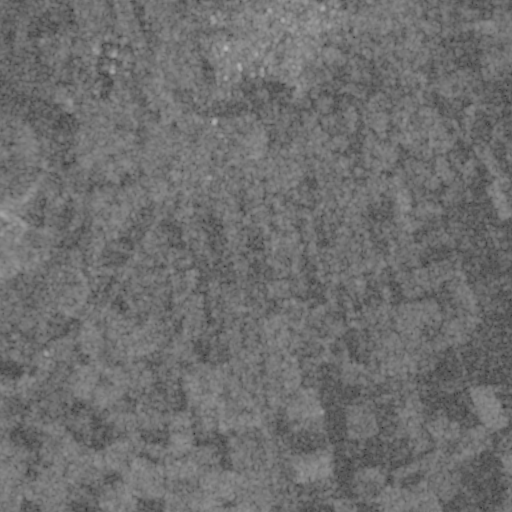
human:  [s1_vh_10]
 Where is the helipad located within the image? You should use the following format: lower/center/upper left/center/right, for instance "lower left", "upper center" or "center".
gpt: The helipad is located in the upper right of the image.
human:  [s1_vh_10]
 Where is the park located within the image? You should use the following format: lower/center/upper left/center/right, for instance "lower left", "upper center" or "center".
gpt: The park is located in the upper right of the image.
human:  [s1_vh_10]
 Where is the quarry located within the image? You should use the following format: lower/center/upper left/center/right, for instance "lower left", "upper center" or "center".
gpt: The quarry is located in the center left of the image.
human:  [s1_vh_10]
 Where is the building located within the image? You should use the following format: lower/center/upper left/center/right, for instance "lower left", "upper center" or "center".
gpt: There is no building in the image.

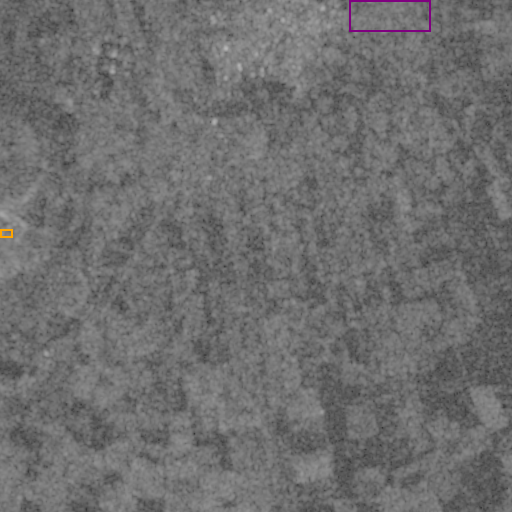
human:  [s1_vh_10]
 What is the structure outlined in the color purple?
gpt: The structure outlined in purple is a park.
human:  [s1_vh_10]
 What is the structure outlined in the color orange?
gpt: The structure outlined in orange is a quarry.
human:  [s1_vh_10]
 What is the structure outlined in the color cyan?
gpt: There is no cyan outline.